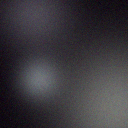
Screen state: off